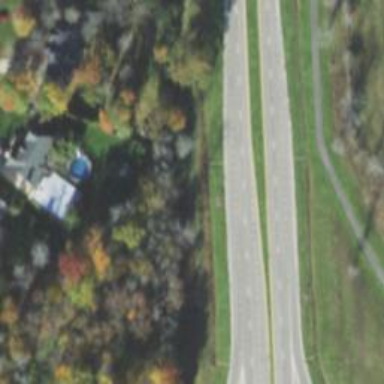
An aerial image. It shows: Secondary road with asphalt surface. This road is designated as expressway.